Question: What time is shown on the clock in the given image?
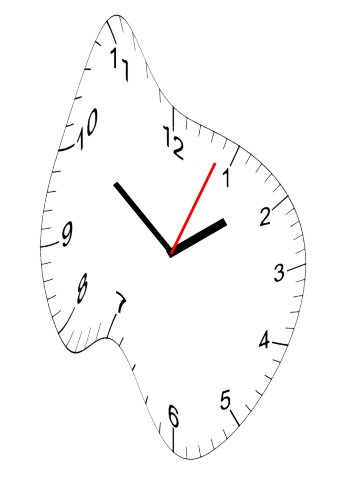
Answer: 01:51:04